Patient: sex M, age 76
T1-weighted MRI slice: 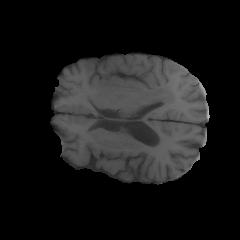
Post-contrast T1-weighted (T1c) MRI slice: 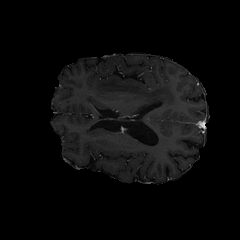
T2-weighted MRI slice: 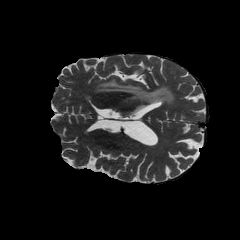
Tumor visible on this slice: yes
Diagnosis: Glioblastoma, IDH-wildtype
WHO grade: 4